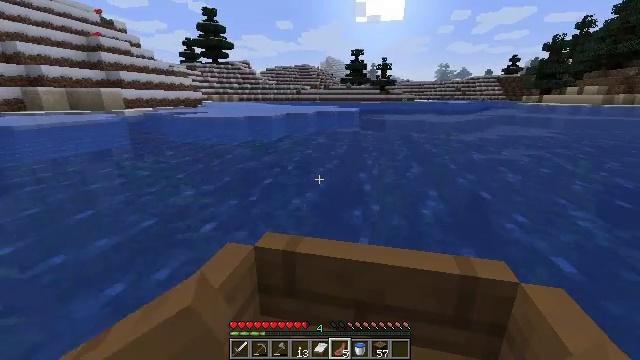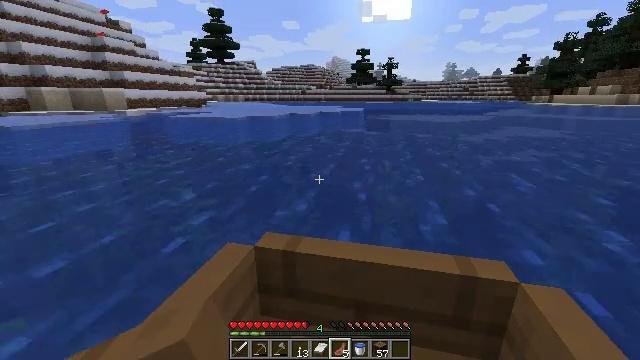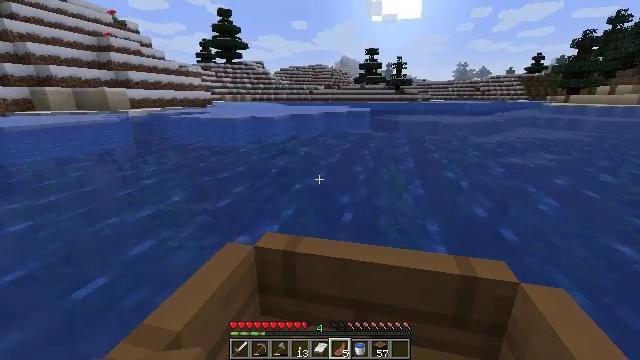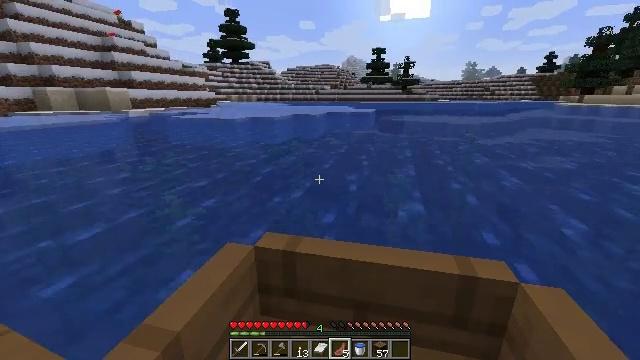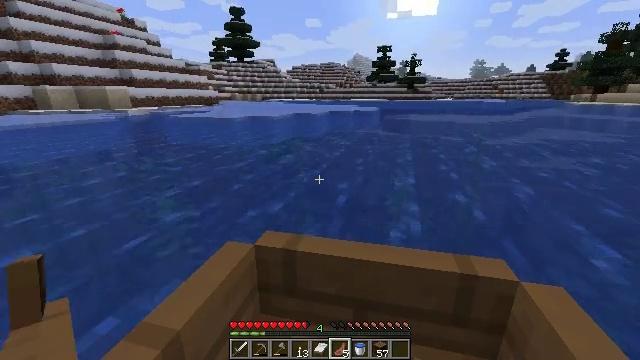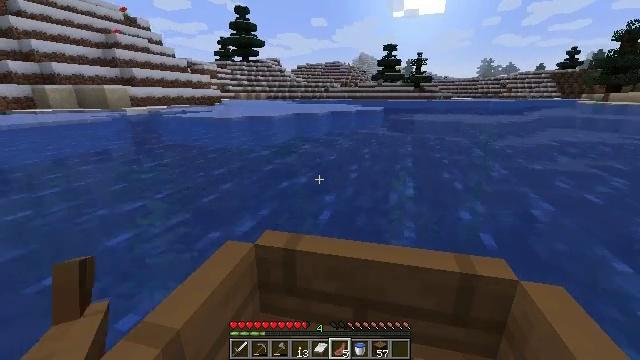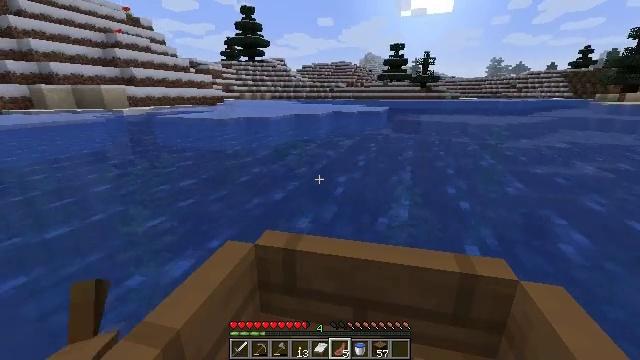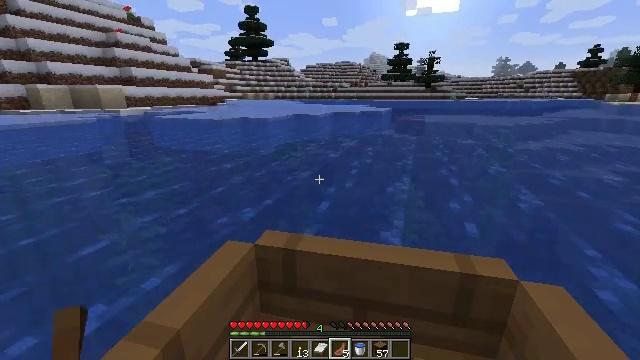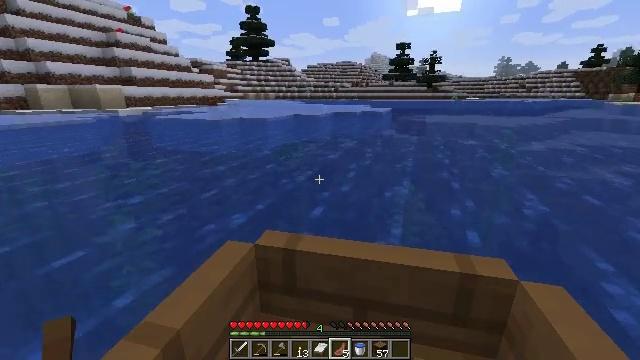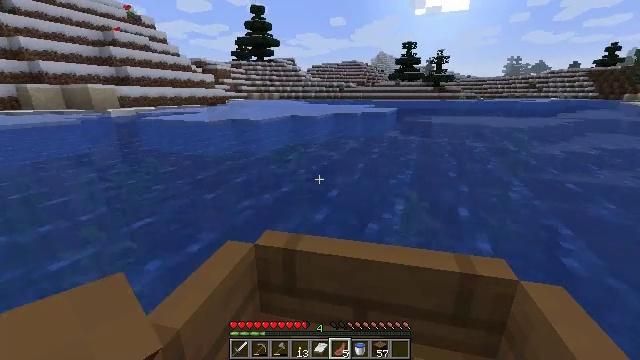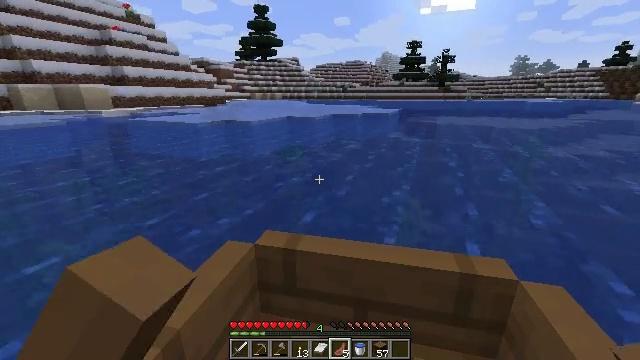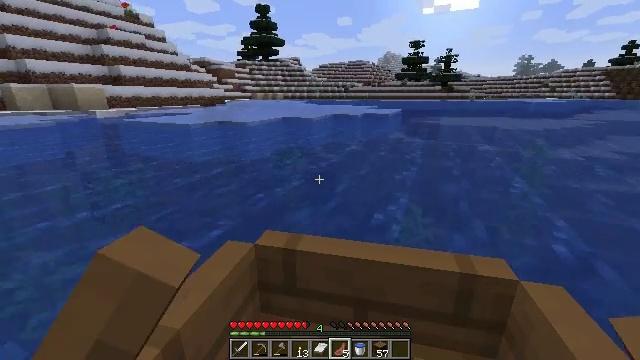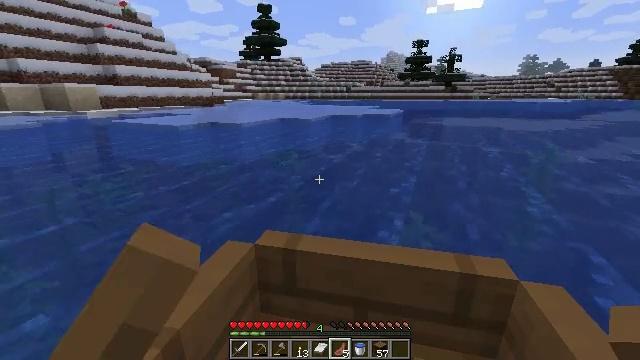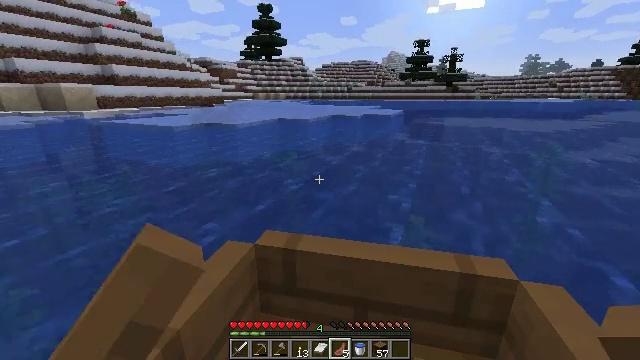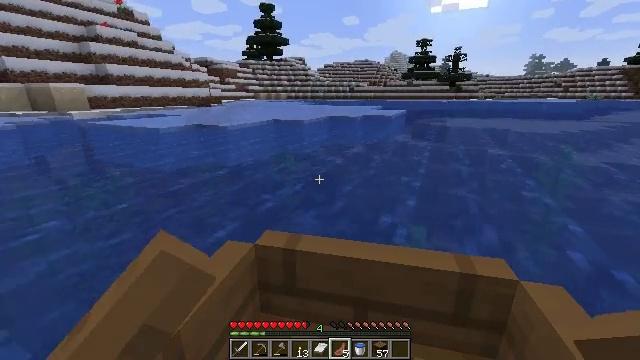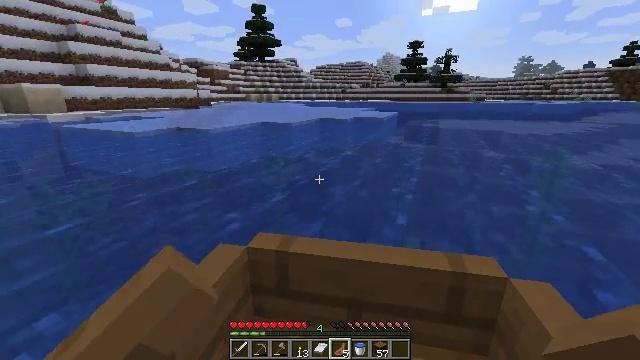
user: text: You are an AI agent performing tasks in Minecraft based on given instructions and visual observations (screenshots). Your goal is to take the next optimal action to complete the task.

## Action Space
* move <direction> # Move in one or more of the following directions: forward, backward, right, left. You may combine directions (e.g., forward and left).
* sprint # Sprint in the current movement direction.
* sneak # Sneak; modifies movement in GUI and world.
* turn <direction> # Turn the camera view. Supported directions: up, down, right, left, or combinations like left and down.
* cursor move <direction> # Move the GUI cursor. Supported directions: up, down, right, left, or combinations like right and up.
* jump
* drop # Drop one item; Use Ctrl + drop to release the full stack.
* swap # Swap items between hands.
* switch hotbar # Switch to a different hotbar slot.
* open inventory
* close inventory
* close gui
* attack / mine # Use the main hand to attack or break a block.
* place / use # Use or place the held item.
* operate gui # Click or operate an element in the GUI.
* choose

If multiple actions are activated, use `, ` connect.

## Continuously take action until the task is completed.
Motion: motion action
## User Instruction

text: Attack the ice to clear a path.
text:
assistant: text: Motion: move forward
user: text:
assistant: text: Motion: move forward
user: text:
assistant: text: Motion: move forward
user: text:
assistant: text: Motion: move forward
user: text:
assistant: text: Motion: move forward
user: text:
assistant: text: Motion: move forward
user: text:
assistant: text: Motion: move forward
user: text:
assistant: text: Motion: move forward
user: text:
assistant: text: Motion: move forward
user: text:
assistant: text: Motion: move forward
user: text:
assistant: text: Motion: move forward
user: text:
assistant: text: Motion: move forward
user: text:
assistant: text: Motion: move forward
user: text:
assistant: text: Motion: move forward
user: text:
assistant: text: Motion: move forward, turn right
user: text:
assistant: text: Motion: move forward, turn right
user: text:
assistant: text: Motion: move forward, turn right and up
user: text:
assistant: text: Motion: move forward, turn right
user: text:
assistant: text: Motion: move forward, turn right
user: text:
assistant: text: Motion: move forward and move right
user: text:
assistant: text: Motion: move forward and move right
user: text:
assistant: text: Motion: move forward and move right
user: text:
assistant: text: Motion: move forward and move right
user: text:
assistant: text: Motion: move forward
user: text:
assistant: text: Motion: move forward
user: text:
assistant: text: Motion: move forward
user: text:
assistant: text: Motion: move forward
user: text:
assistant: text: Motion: move forward and move right
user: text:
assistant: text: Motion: move forward and move right
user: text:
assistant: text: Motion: move forward and move right